Question: I am creating one java Application which includes the JDesktopPane and JInternalFrame.
And I am using GridLayOut to set JInternalFrame
The Issue is I can't resize the JInternalFrame as per the GridLayout size
Below is One Screen Shot of Application

I want the JInnernalFrame as the grid size.
Please do help me.
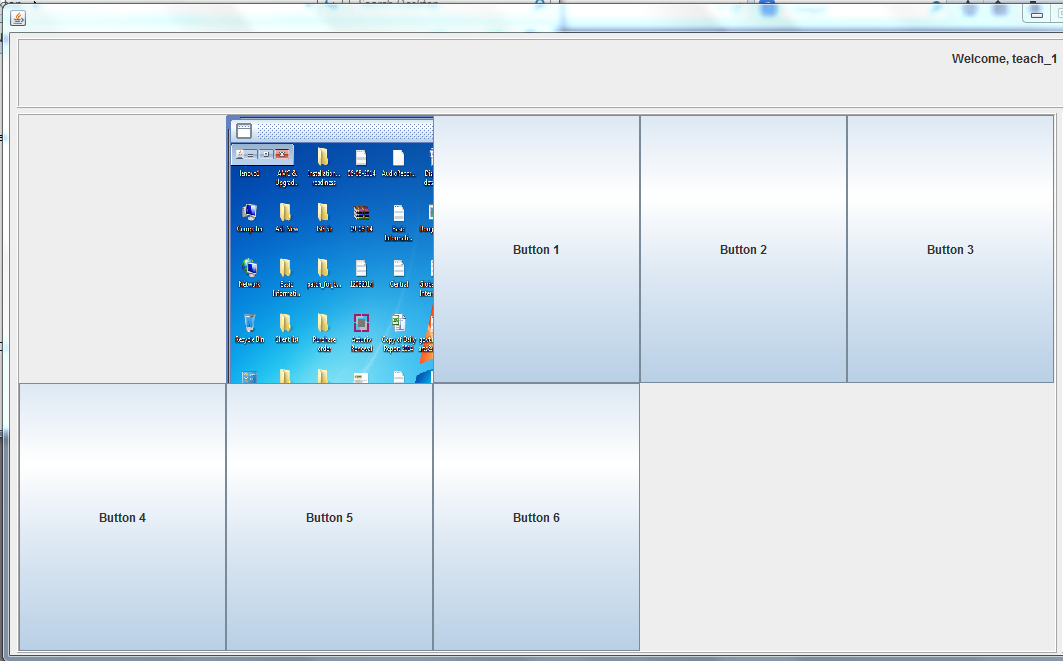
Answer: Because 'JInternalFrame's are suppose to be added to and managed by a 'JDesktopPane'
Take a look at <URL> for more details
'JDesktopPane' isn't suppose to have a layout manager, the 'GridLayout' is taking control and making decision about how the 'JInternalFrame' should be managed.
Simple answer is, don't use a layout manager with a 'JDesktopPane'. Instead use 'JInternalFrame#pack' to size the frames, 'setLocation' to place it and don't forget to make it visible
> I want the JInnernalFrame as the grid size
Either don't use 'JInternalFrame's this way, or provide functionality that can mimic this when you want it. Layout managers tend to be to rigid for providing both these functionalities